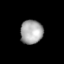
Tissue: lung
Cell type: Epithelial cells
Senescence score: 0.2341
Nuclear area (px): 522
Mean DAPI intensity: 168.157